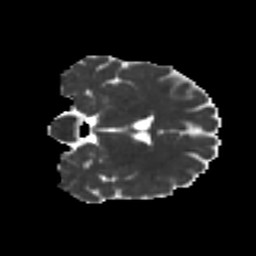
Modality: MD
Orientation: coronal
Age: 32
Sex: male
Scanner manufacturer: ge
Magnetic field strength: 3 T
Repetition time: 7.8 s
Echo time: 0.0607 s